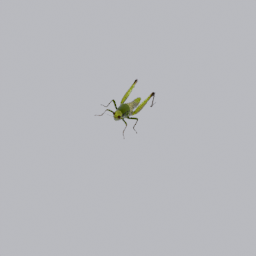
Label: animals